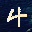
Label: 4